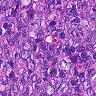
Metastatic tissue present: no